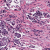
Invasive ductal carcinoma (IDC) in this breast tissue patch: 1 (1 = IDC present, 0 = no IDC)